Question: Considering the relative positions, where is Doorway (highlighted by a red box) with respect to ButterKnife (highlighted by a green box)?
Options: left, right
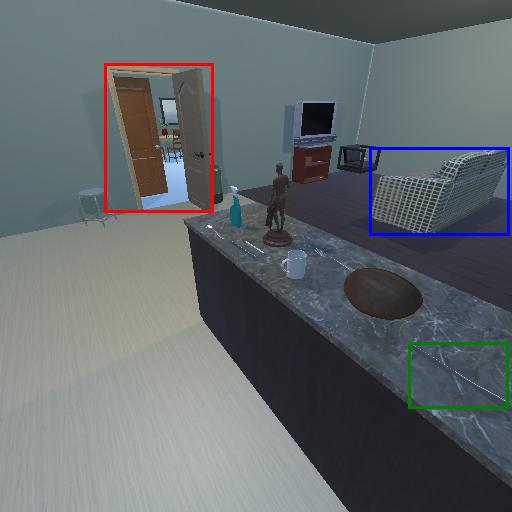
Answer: left